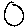
Label: circle